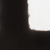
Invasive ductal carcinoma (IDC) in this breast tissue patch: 0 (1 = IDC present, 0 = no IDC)